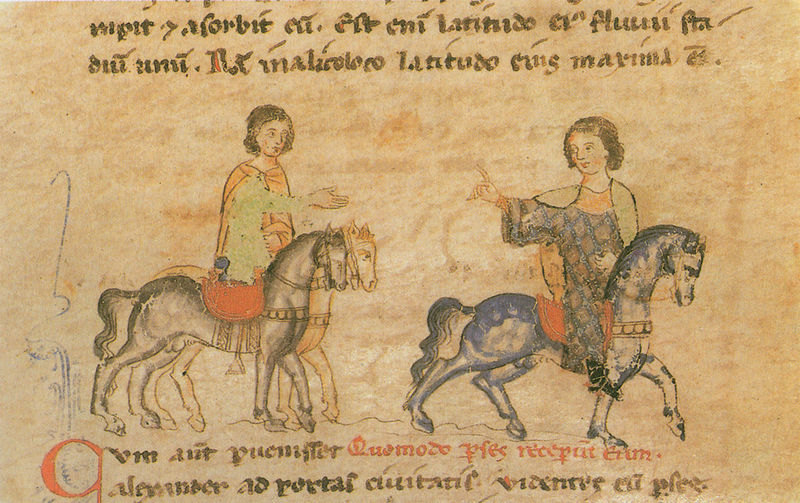
Titel: Alexanderroman
Institution: Leipzig, Stadtbibliothek
Schlagwörter: blau, hand, kopf, mann, umhang, gelb, grün, ocker, braun, finger, frau, grau, männer, orange, schwarz, zeichnung, rot, tiere, muster, gesicht, ärmel, gesten, hände, haare, mantel, locken, ohren, pferd, pferde, pony, reiter, mähne, sattel, schwanz, schweif, zügel, schrift, blue, people, red, hair, zeigen, buch, abschied, druck, seite, illustration, text, initiale, pergament, ross, horses, scroll, zeilen, edelmann, drawing, rösser, story, gruß, handschrift, pferdeschwanz, grundfarben, ancient, latein, initial, horse, book, buchmalerei, kids, script, kid, kind, ride, hand reichen, boek